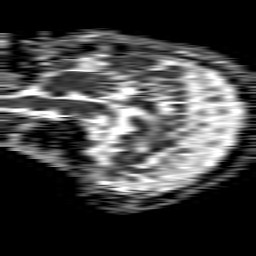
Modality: ADC
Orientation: sagittal
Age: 52
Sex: male
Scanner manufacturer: philips
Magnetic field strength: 1.5 T
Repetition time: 4.6 s
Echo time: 0.08941 s